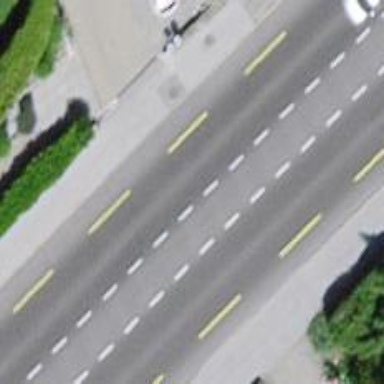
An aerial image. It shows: Primary highway with asphalt surface and designated lane for cyclists.